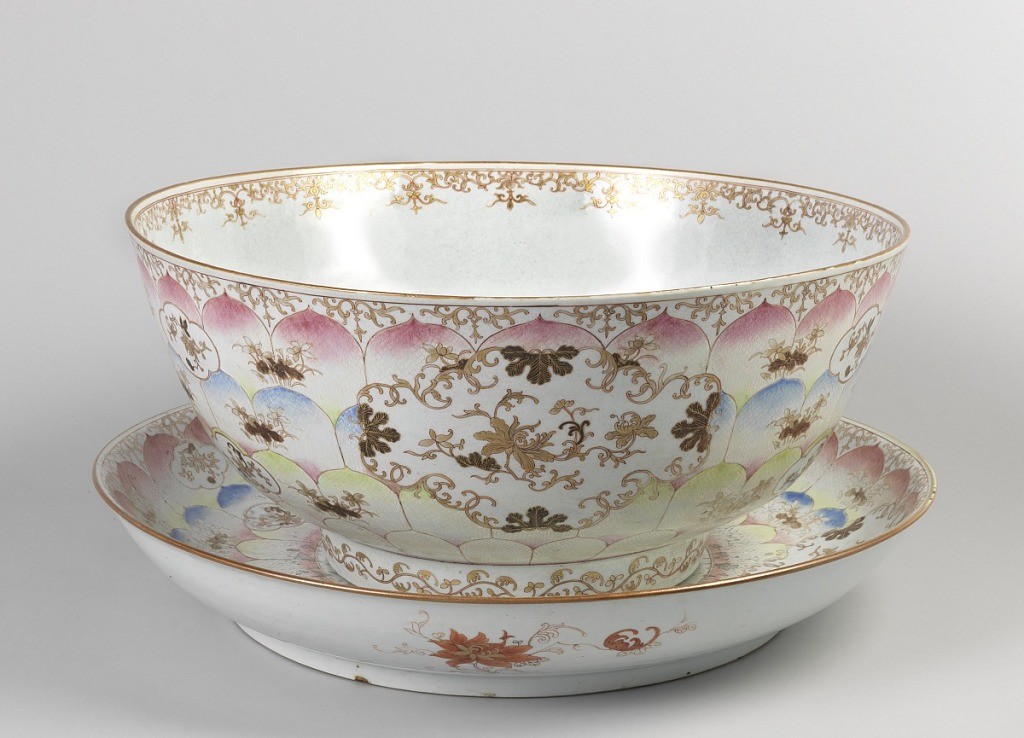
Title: Bowl
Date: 18th century
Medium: Glazed porcelain
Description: Deep round bowl on high foot. Pale blue ground flecked with umber. Centered with lotus plants in aubergine and gold penciled with red; outer walls have four rows of etched and colored lotus petals, and scrolled medallions.